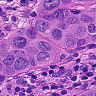
Metastatic tissue present: yes